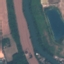
Land use / land cover: River